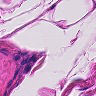
Metastatic tissue present: no